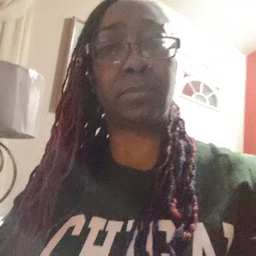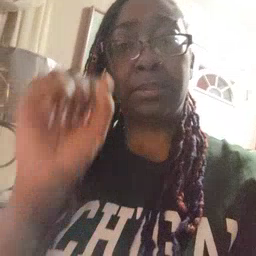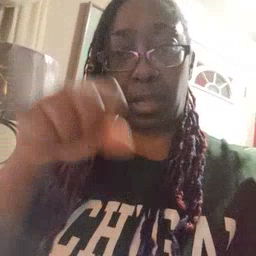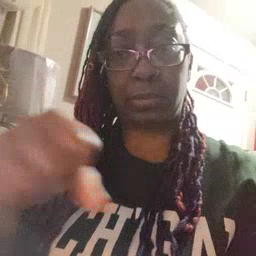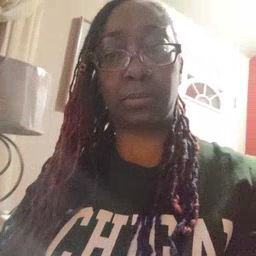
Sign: yes